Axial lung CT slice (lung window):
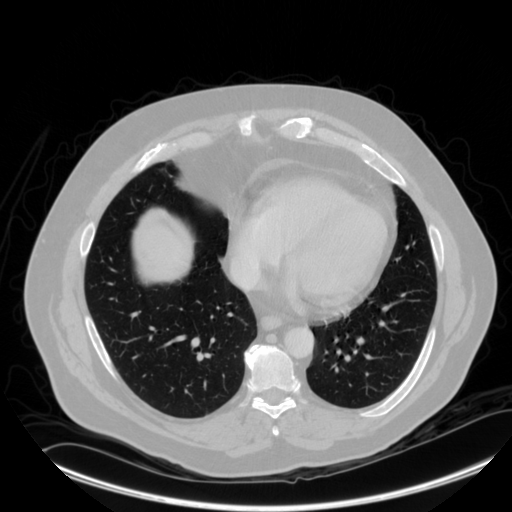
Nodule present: no